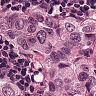
Metastatic tissue present: yes